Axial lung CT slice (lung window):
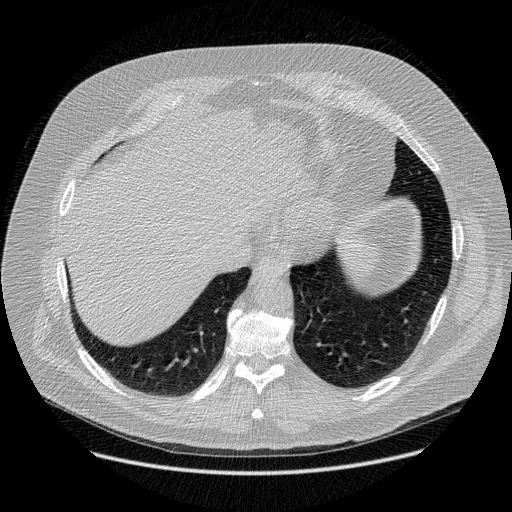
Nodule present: no